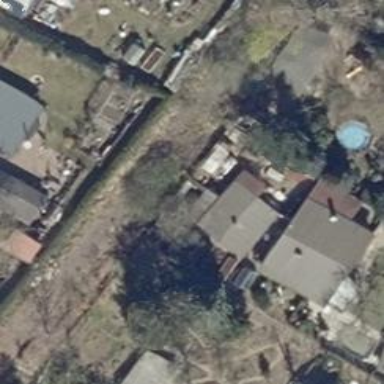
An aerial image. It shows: Historical railway.